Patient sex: M
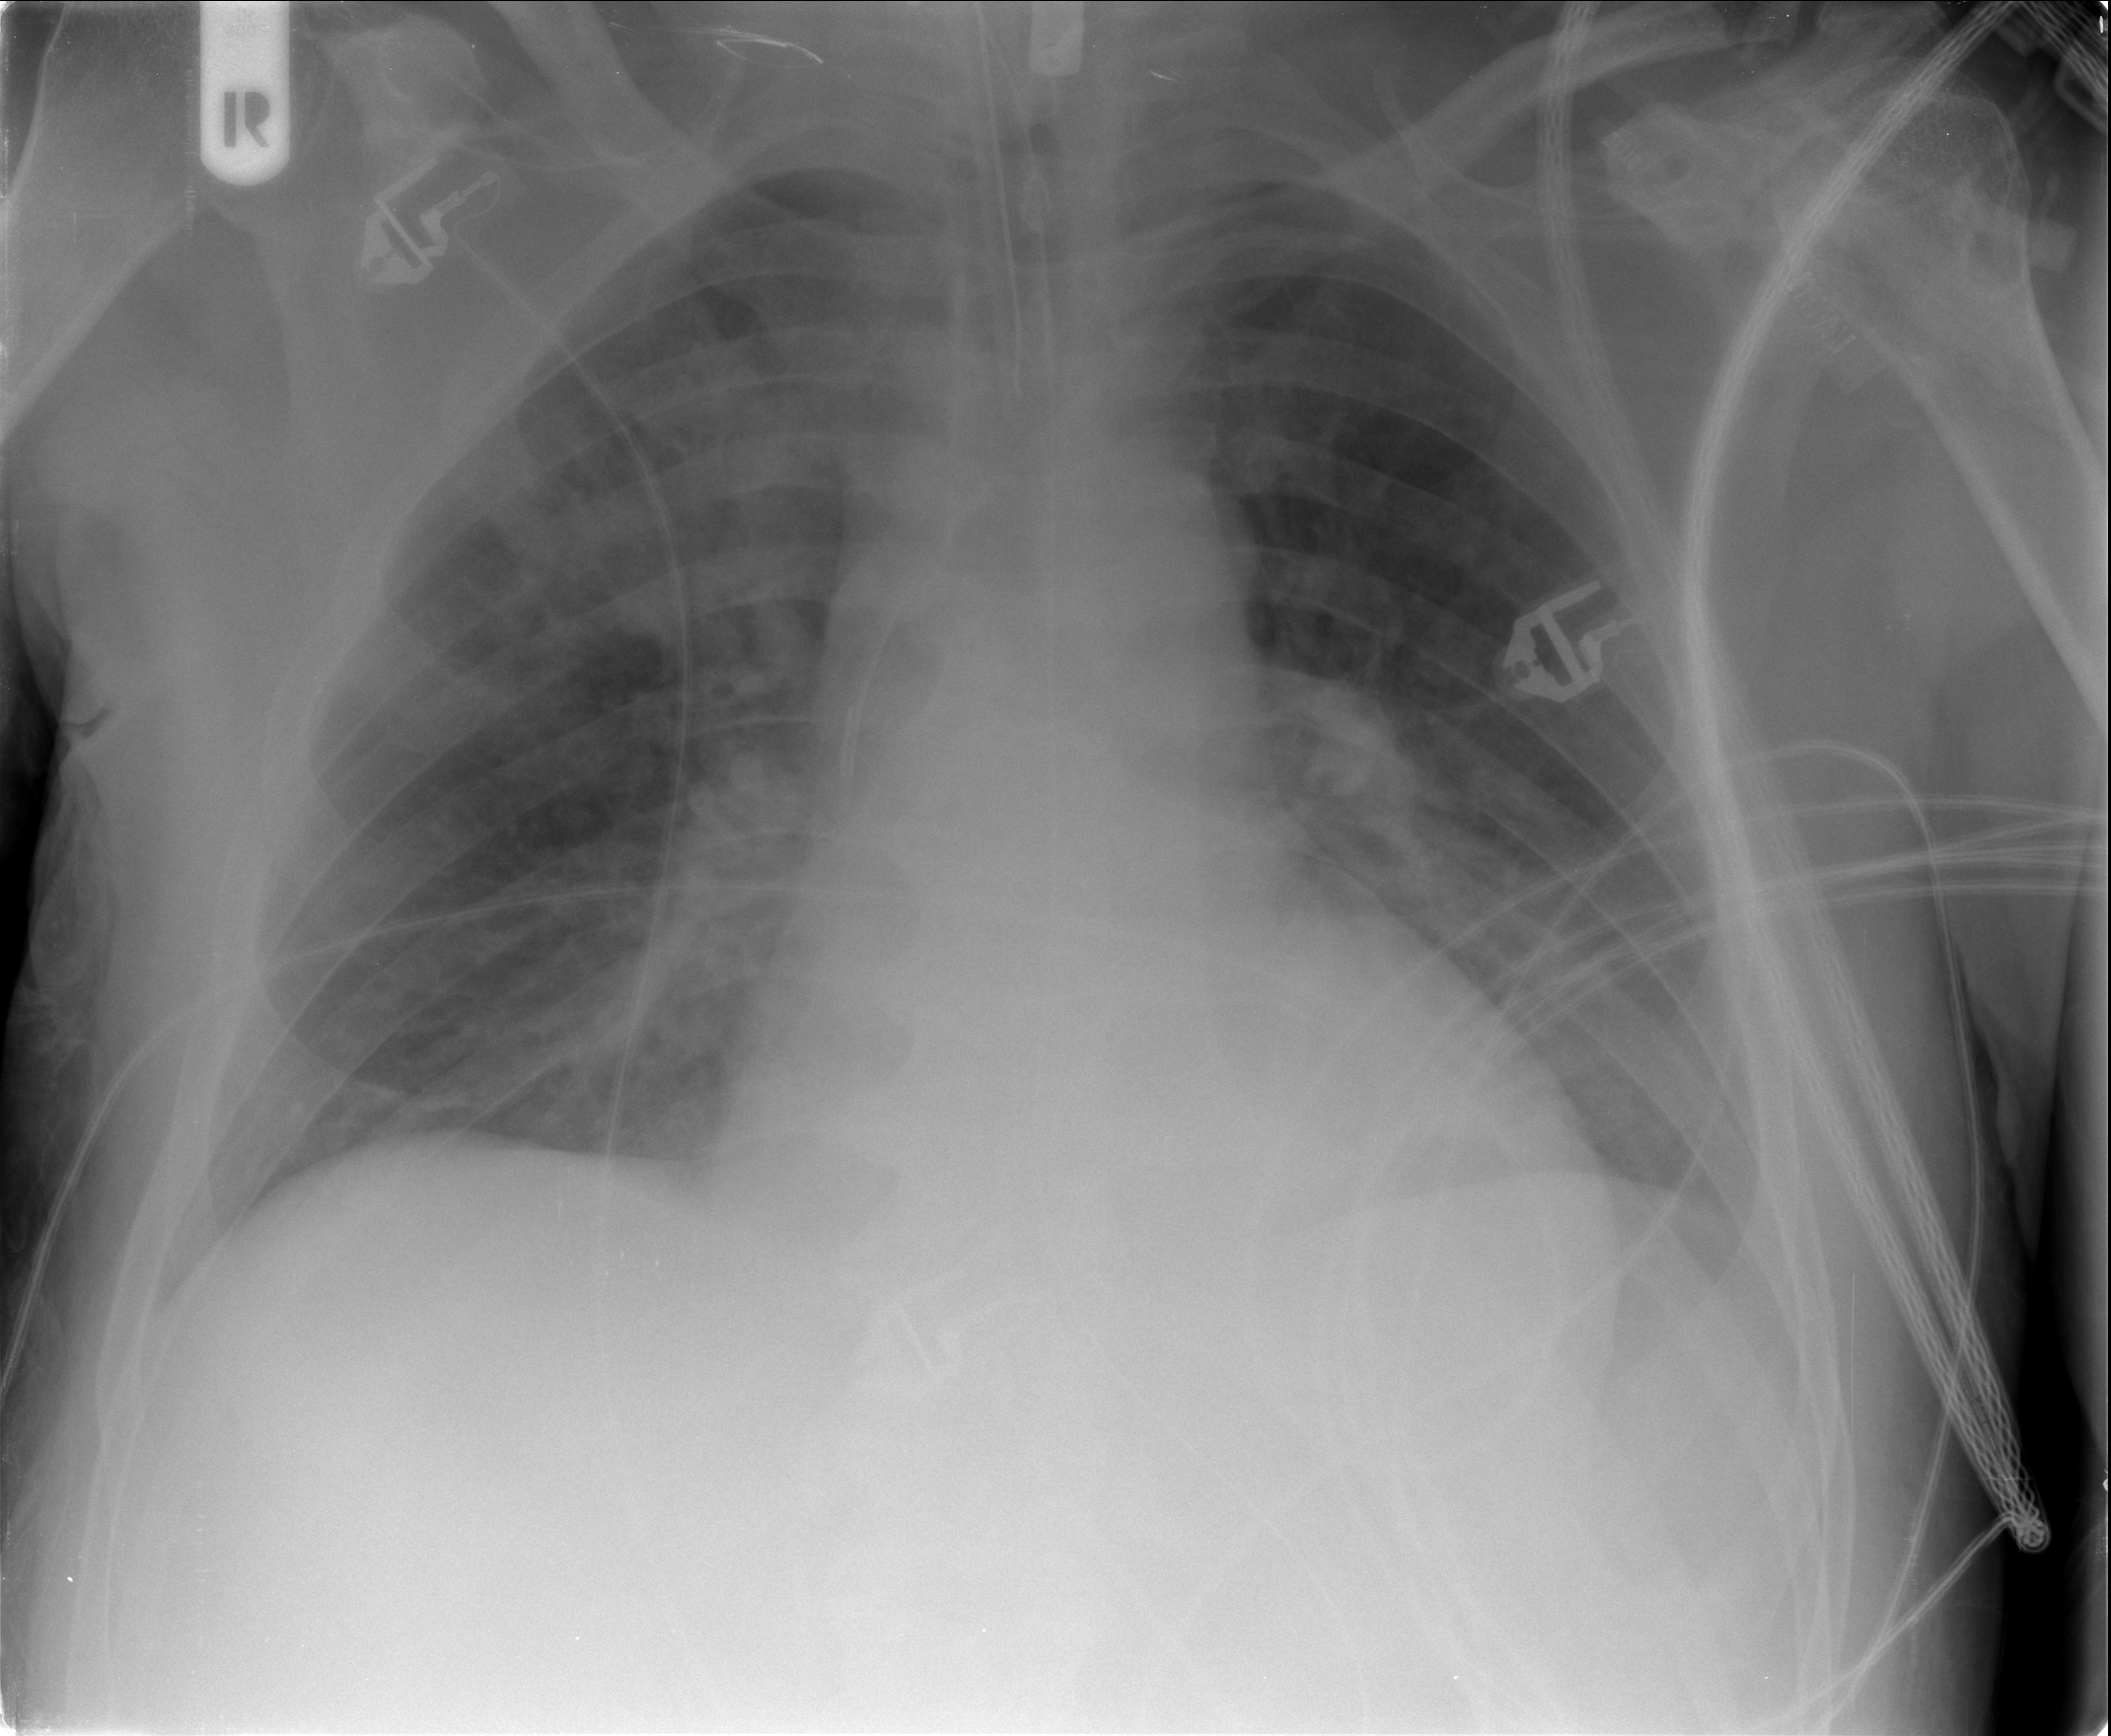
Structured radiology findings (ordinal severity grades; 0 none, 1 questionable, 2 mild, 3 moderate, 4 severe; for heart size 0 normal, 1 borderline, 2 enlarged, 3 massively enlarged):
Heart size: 2
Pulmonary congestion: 3
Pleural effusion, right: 0
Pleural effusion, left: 1
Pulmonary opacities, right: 3
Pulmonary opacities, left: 2
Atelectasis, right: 2
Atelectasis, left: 2